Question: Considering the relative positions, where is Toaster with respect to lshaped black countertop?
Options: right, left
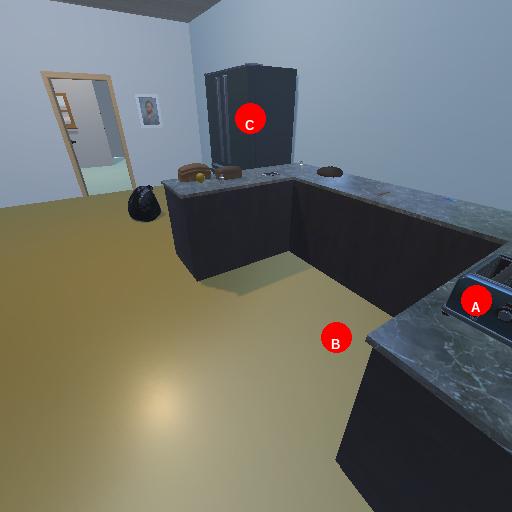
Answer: right